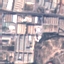
Land use / land cover: Industrial